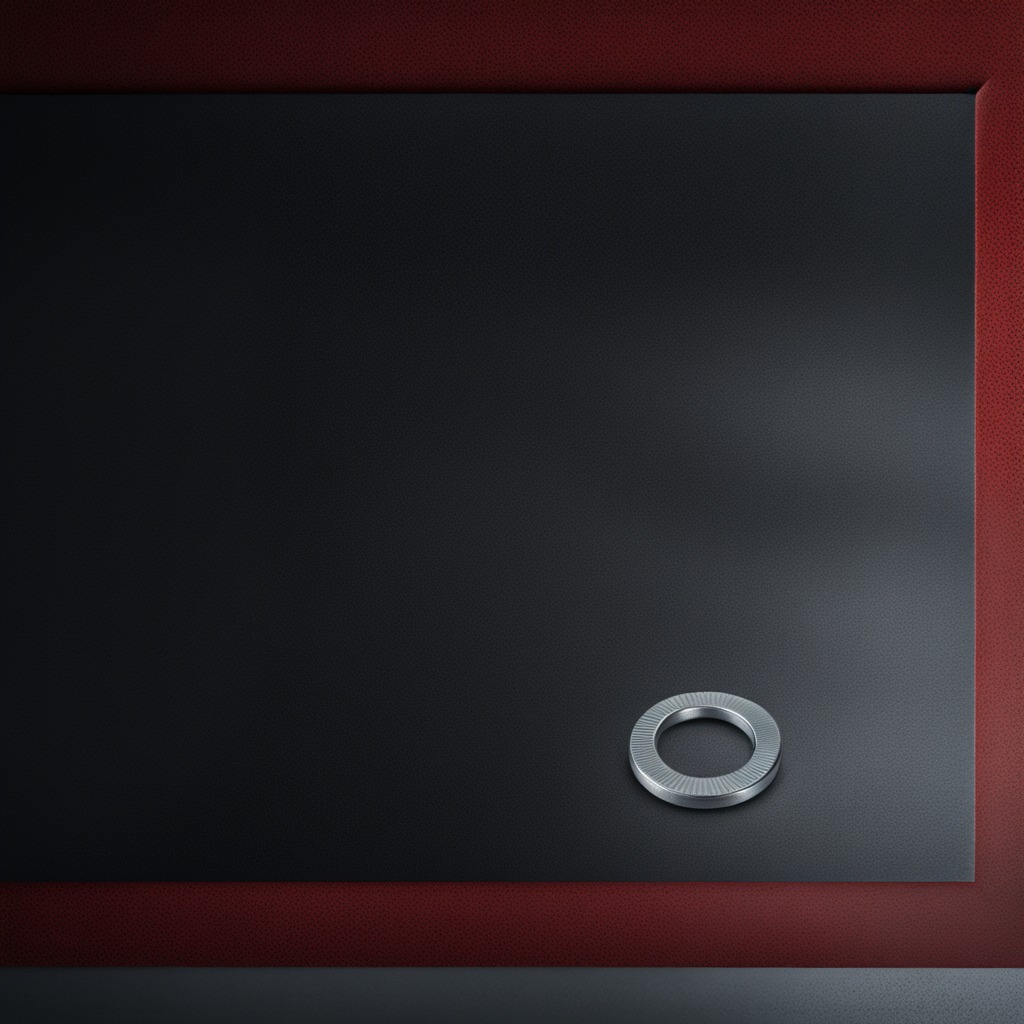
A flat metal washer lying on the clean granite tabletop inside a workshop at night.